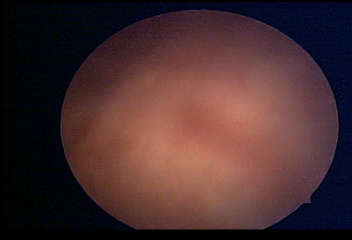
Modality: WLC
Class: Normal mucosa
Bladder cancer association: No